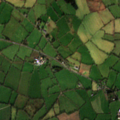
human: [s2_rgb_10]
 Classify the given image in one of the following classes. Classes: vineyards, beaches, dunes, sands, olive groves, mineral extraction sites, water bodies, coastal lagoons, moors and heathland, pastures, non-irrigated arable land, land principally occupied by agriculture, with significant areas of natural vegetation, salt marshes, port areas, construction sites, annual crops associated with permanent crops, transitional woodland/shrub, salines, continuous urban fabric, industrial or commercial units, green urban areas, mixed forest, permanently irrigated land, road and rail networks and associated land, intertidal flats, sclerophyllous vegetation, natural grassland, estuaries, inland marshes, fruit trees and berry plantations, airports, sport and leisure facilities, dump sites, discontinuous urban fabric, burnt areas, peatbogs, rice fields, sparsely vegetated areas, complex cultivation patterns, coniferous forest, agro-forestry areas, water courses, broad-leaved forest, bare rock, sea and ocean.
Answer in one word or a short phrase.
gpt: pastures, coniferous forest